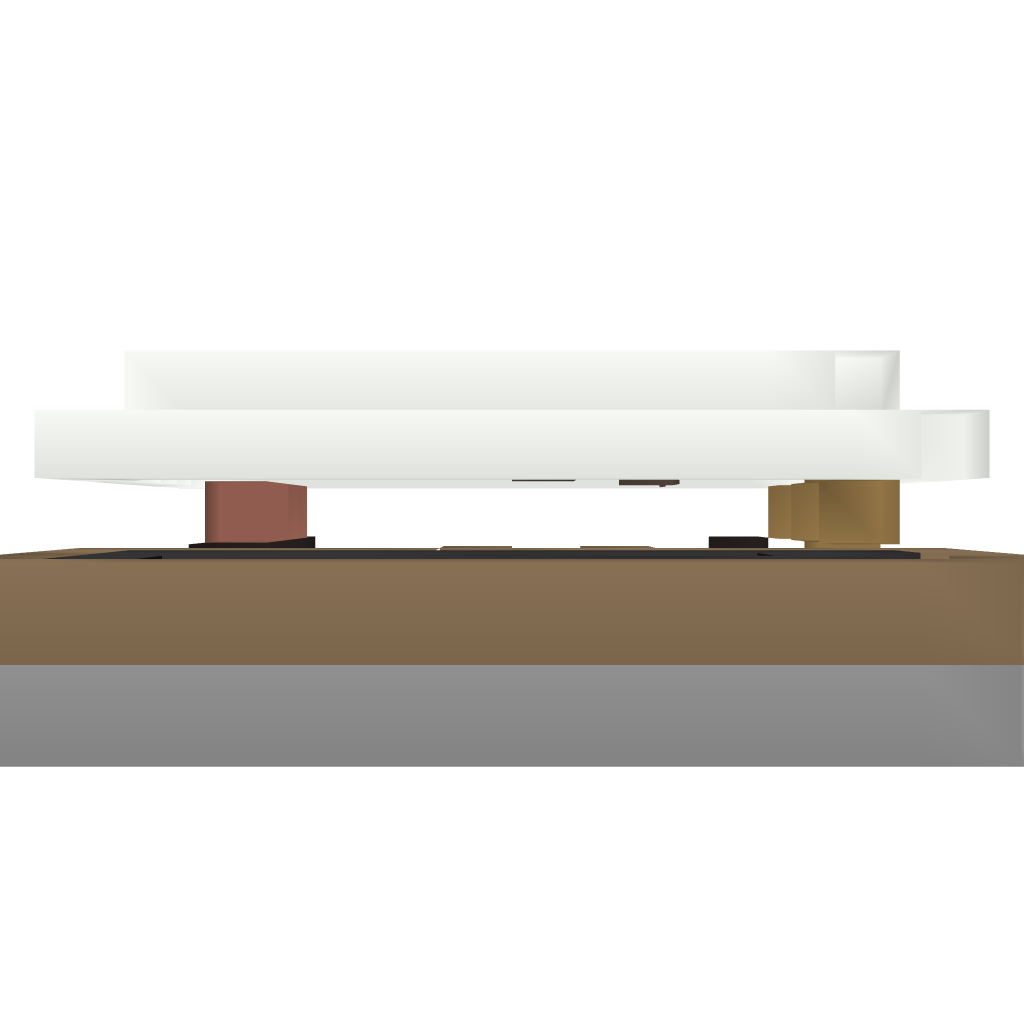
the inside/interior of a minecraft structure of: A little small house